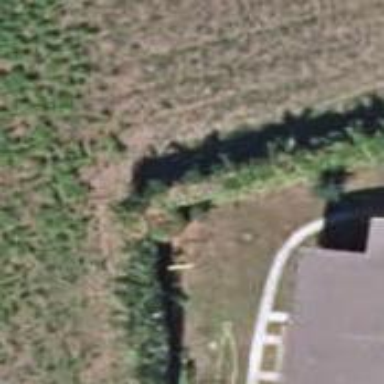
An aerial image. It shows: Fence is in the image.